Field crop: maize
Growth stage: 2
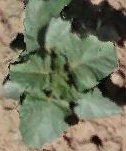
Species: datura